九年级 · 度量几何学
如图, 在平地上种植树木时, 要求株距 (相邻两树间的水平距离) 为 $4 \mathrm{~m}$. 如果在坡度为 0.75 的山坡上种树, 也要求株距为 $4 \mathrm{~m}$, 那么相邻两树间的坡面距离为 $(\quad)$

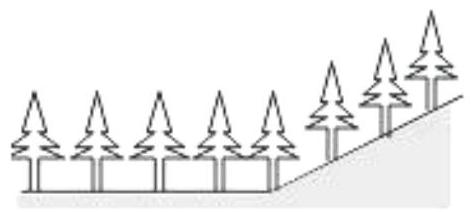
A. $5 \mathrm{~m}$
B. $6 \mathrm{~m}$
C. $7 \mathrm{~m}$
D. $8 \mathrm{~m}$
答案: A
解析: 【分析】利用坡度先求得垂直距离, 根据勾股定理求得坡面距离.

解: $\because$ 水平距离为 $4 \mathrm{~m}$.

$\therefore$ 铅直高度为 $0.75 \times 4=3 \mathrm{~m}$.

根据勾股定理知: 坡面相邻两株数间的坡面距离为 $5 \mathrm{~m}$.

故选 A.